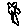
Label: flower